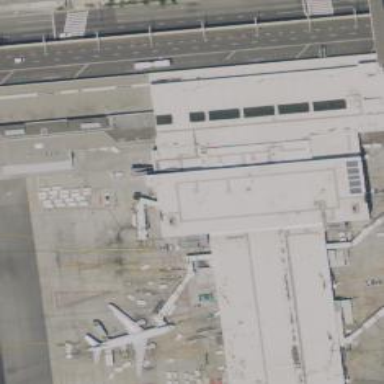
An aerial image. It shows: Airport gate.